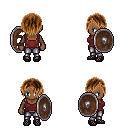
a pixel art fantasy rpg character, female body template, human, dark skin, maroon pirate shirt, metal pants, brown bangs hairstyle, ghillies, shield, four views (front, back, left, right), 2x2 character sprite sheet, small pixel art, hard edges, no anti-aliasing